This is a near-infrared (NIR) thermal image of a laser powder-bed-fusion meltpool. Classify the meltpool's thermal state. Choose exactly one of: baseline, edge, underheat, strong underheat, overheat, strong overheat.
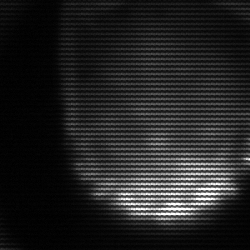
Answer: edge